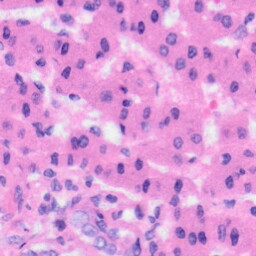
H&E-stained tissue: Liver